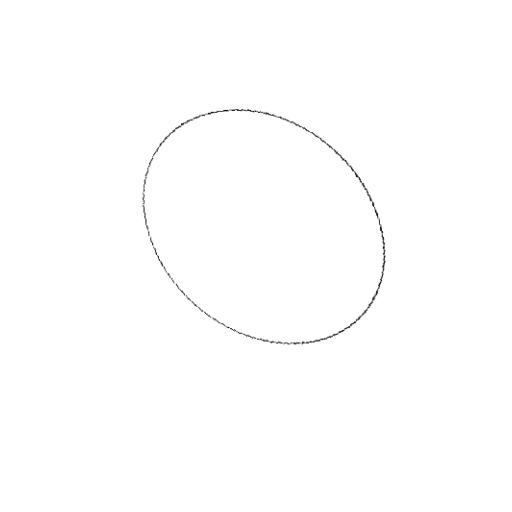
Crossing number: 0